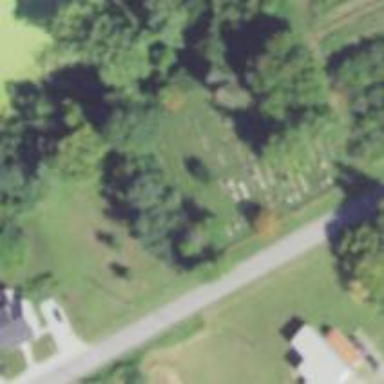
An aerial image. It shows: Cemetery.